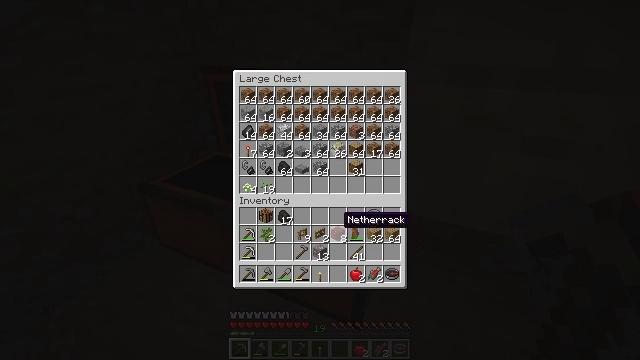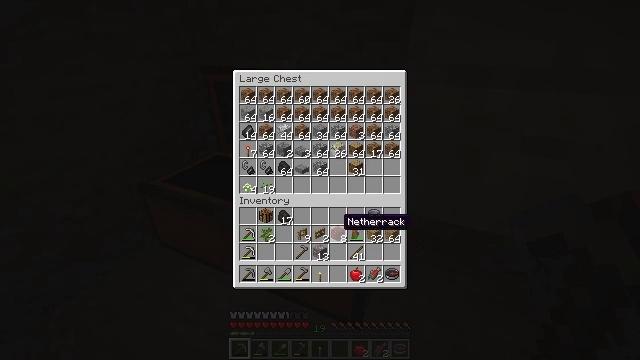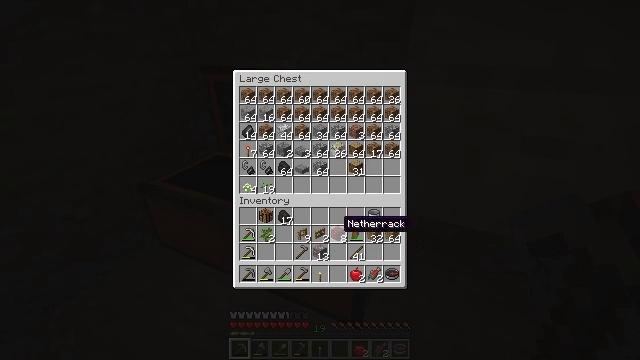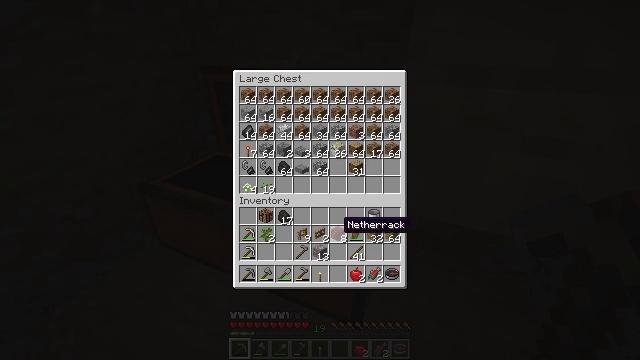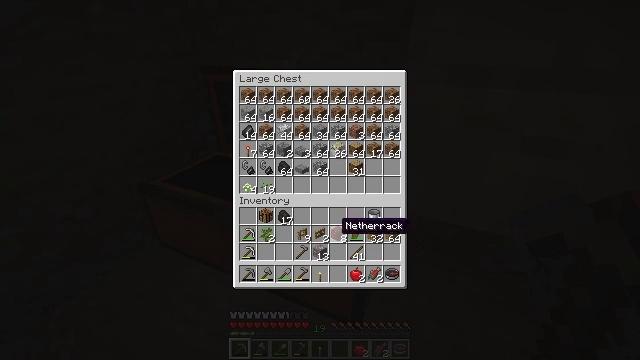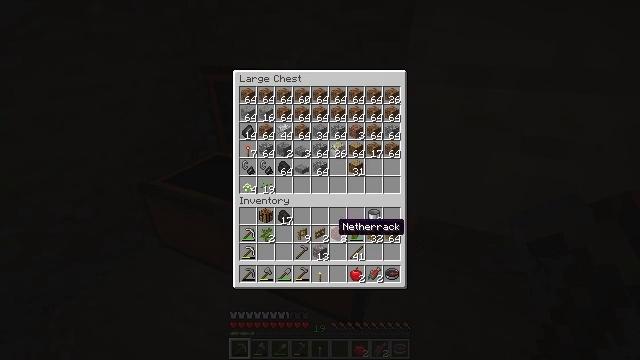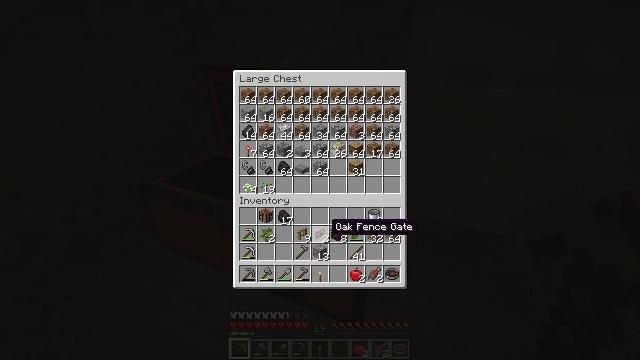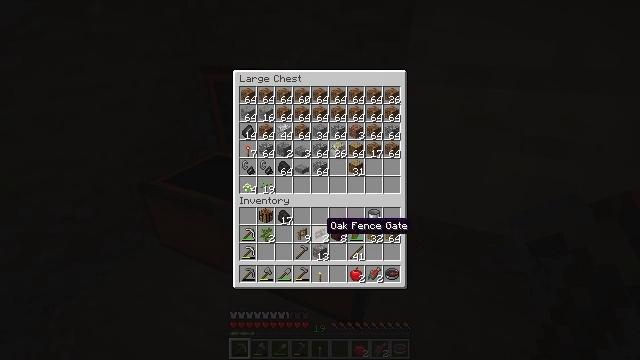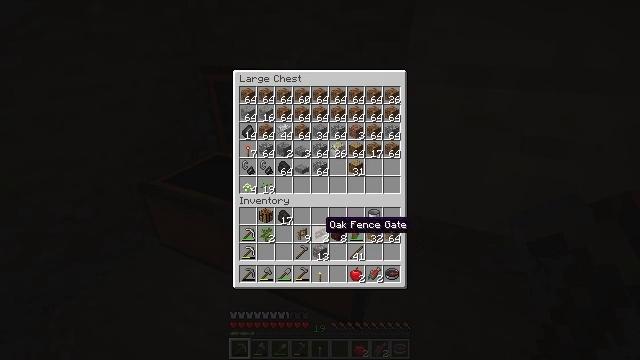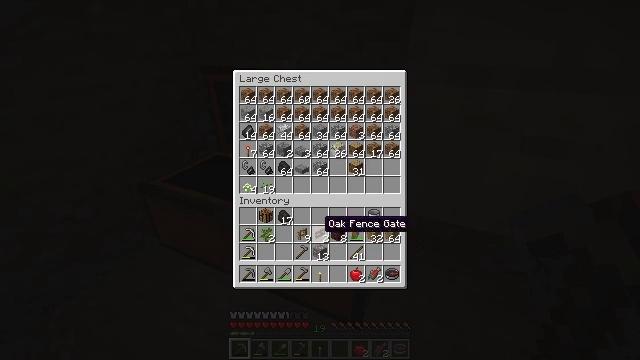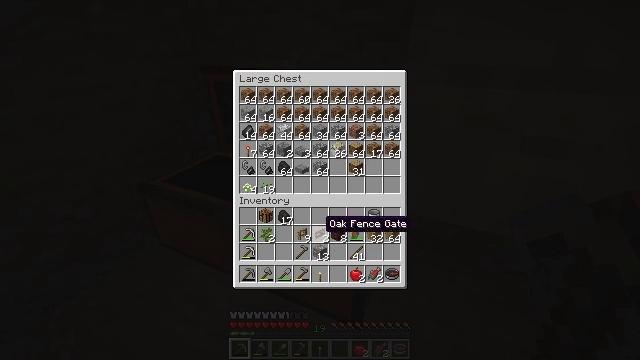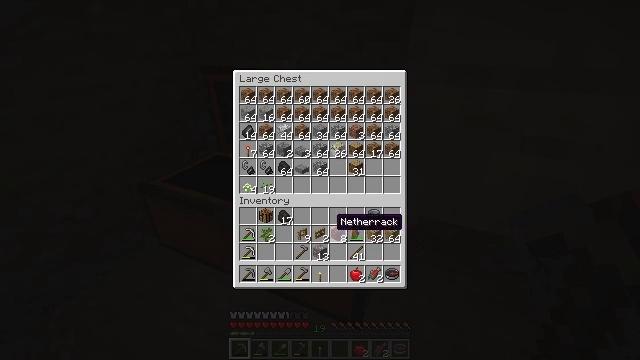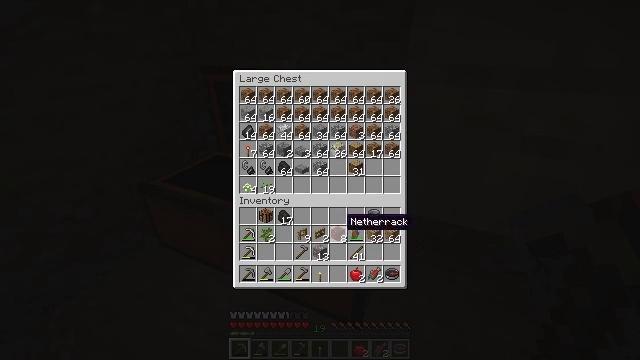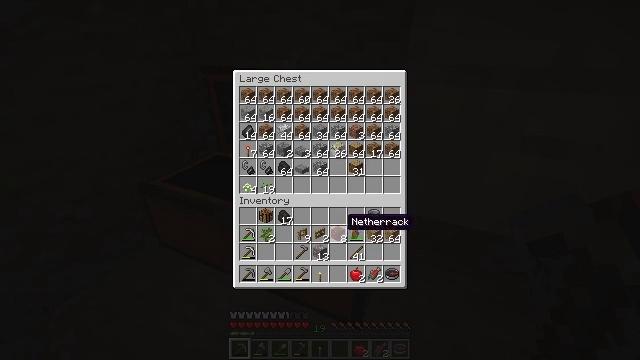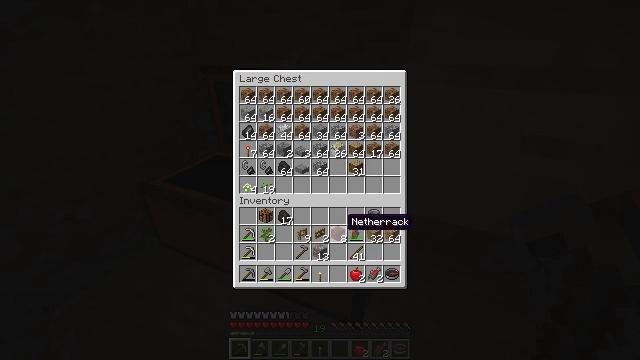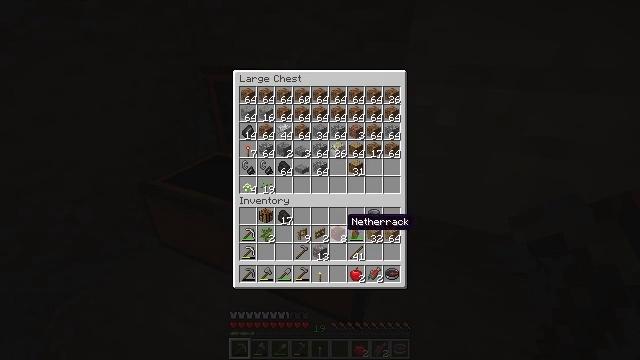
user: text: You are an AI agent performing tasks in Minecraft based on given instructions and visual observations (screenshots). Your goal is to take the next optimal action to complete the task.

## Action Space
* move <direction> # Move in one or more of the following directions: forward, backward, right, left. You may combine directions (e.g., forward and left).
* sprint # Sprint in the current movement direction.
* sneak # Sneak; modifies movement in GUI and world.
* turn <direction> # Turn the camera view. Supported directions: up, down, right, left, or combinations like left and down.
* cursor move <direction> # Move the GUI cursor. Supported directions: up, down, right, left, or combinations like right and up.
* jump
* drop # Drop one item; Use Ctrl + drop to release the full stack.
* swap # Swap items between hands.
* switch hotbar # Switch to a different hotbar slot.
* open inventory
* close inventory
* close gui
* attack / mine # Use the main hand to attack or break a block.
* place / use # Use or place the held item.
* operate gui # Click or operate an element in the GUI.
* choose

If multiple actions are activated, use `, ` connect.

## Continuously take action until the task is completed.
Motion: motion action
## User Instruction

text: Harvest wheat from the field.
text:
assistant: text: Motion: no_op
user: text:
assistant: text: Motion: no_op
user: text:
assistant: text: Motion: no_op
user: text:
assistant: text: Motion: no_op
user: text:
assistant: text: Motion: no_op
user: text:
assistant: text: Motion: cursor move left
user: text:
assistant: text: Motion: no_op
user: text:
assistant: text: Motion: no_op
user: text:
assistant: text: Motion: no_op
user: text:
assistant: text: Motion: no_op
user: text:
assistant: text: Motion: cursor move right
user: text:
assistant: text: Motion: cursor move right
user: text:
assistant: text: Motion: no_op
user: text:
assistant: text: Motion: no_op
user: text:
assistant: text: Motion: no_op
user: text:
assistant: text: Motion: no_op
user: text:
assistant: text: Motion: operate gui
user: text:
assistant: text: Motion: operate gui
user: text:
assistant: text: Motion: cursor move up
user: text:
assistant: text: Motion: cursor move right and up
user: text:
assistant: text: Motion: cursor move right and up
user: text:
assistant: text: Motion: cursor move right and up
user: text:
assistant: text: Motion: no_op
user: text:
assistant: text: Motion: no_op
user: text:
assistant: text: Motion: no_op
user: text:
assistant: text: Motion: no_op
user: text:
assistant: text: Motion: no_op
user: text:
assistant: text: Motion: no_op
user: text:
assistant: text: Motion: no_op
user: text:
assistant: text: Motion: no_op